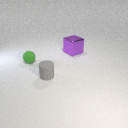
large purple metal cube to the right of small gray rubber cylinder